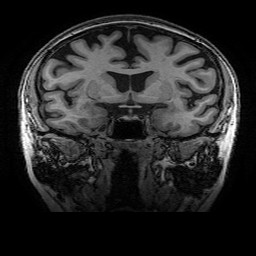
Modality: T1w
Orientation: sagittal
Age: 64
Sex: female
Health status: healthy
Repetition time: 2.53 s
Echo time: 0.0034 s